Aerial crown-view tile of a tropical tree (Barro Colorado Island, Panama), acquired 20250414:
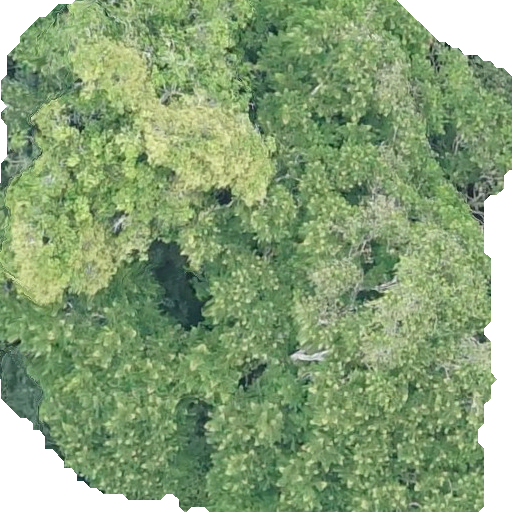
Species: Hymenaea courbaril
GBIF accepted scientific name: Hymenaea courbaril
Crown area: 393.84 m²